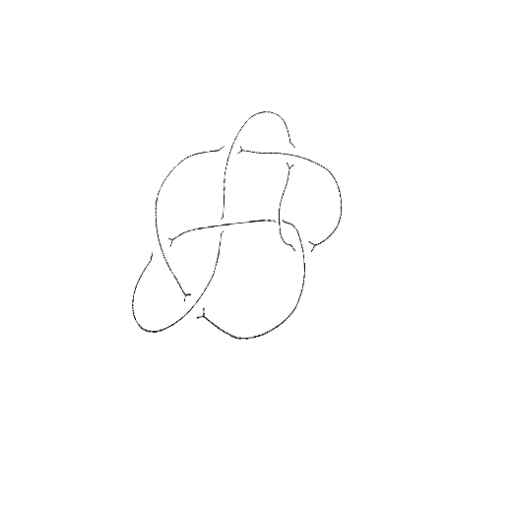
Crossing number: 7